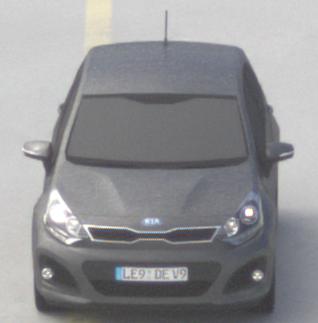
Make: KIA
Model: Rio 1.2
Detailed model: Rio (UB)
Model produced from: 2011/09
Model produced until: 2015/01
Doors: 3
Color: gray
Road condition: dry road
Daytime: midday
Contrast: medium contrast